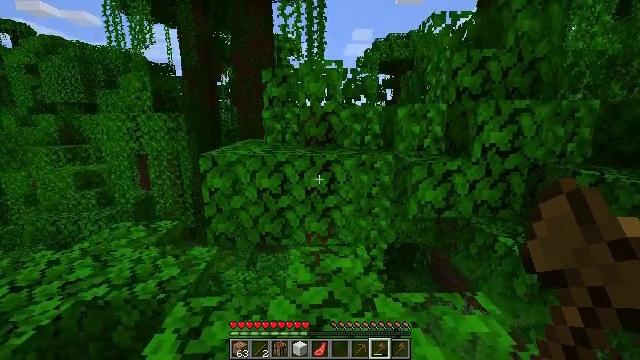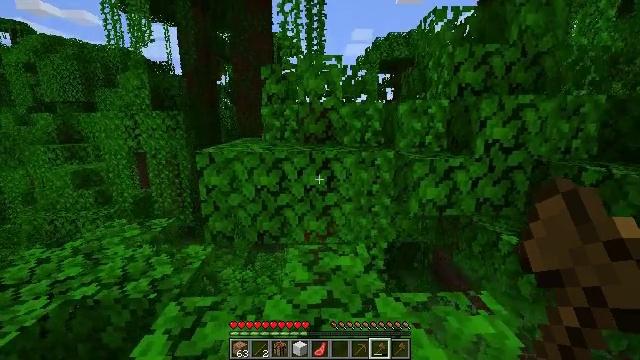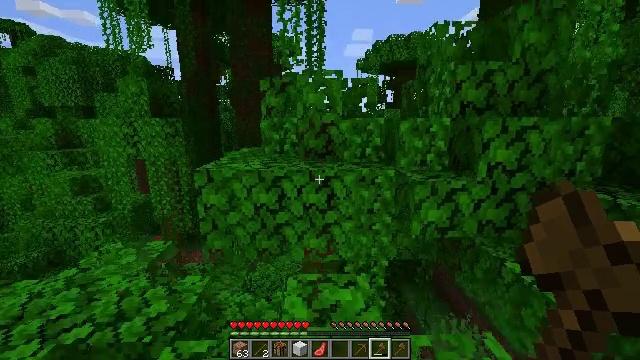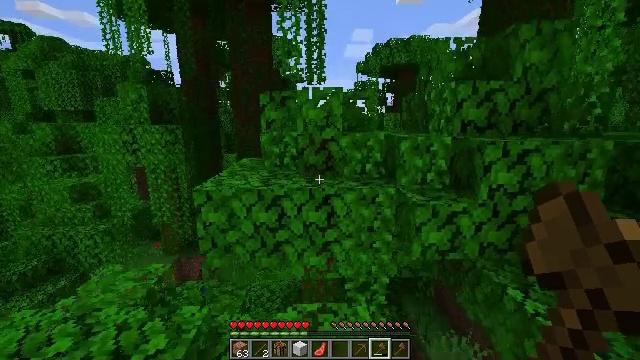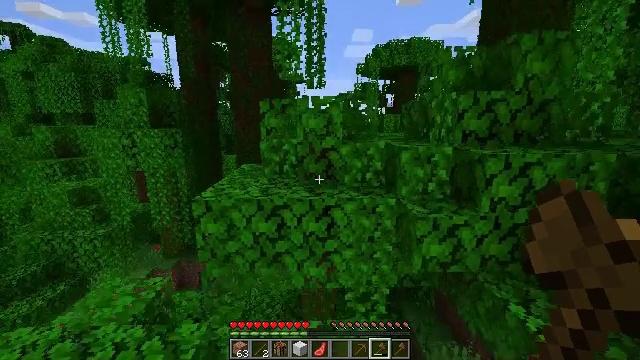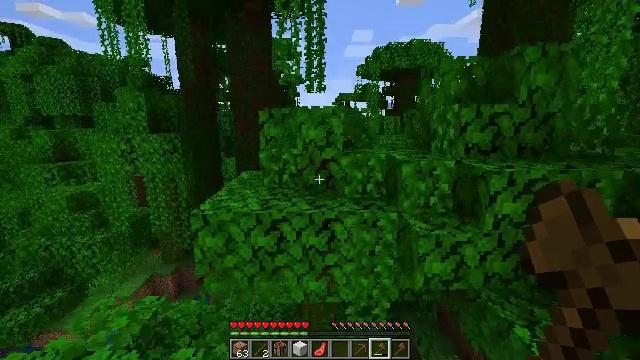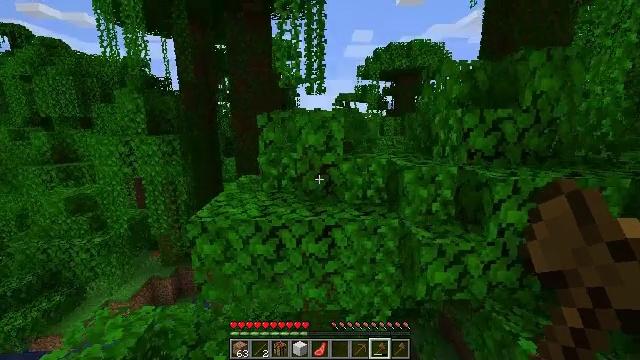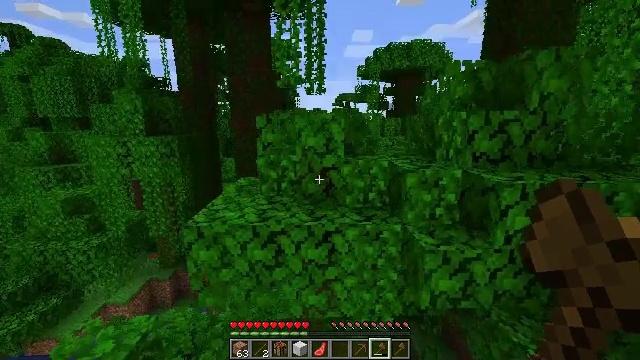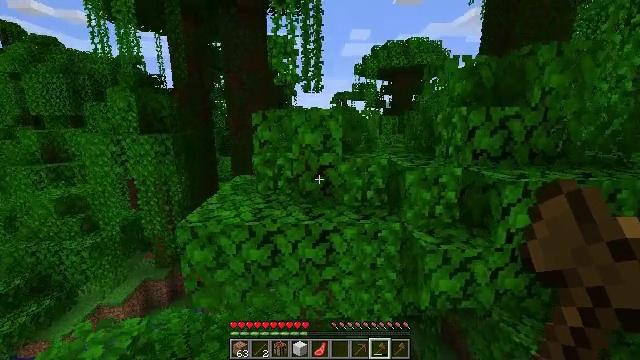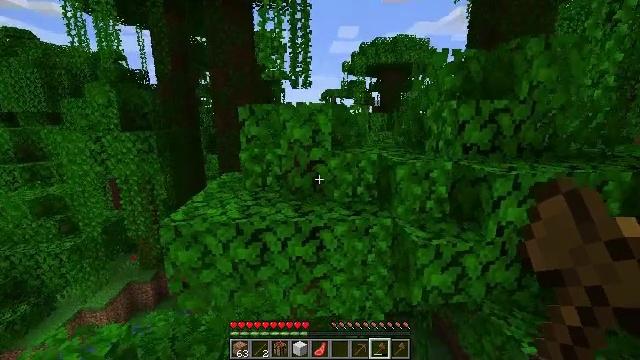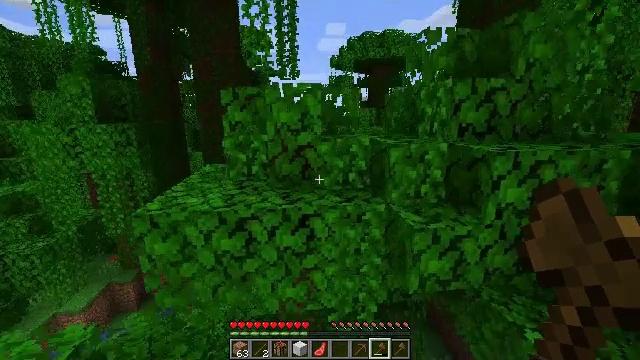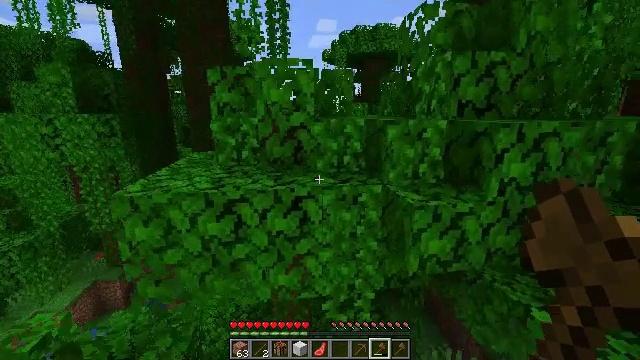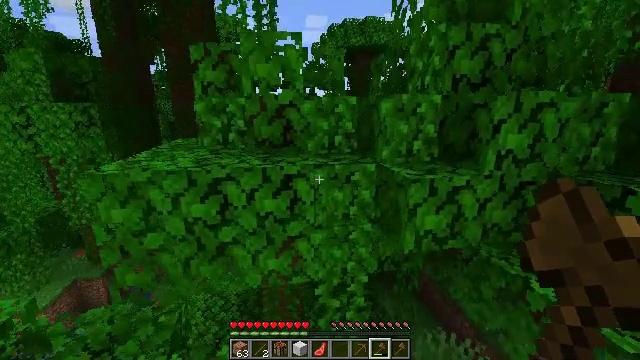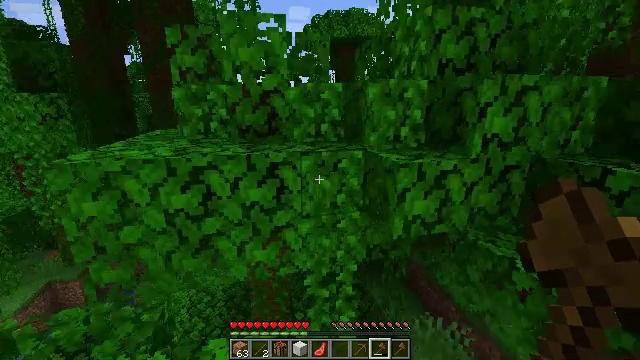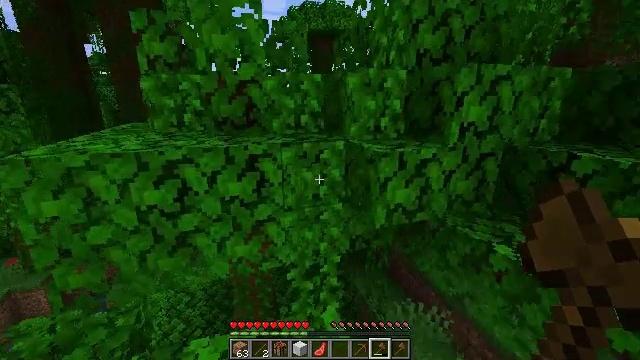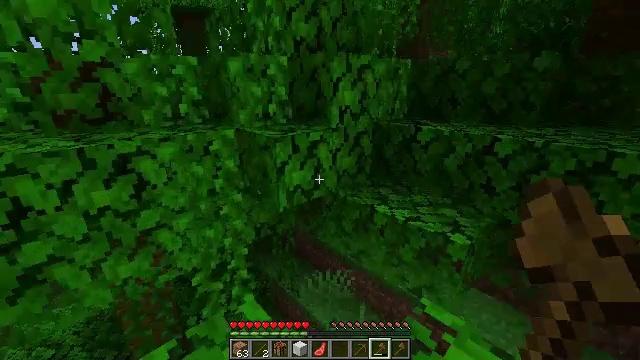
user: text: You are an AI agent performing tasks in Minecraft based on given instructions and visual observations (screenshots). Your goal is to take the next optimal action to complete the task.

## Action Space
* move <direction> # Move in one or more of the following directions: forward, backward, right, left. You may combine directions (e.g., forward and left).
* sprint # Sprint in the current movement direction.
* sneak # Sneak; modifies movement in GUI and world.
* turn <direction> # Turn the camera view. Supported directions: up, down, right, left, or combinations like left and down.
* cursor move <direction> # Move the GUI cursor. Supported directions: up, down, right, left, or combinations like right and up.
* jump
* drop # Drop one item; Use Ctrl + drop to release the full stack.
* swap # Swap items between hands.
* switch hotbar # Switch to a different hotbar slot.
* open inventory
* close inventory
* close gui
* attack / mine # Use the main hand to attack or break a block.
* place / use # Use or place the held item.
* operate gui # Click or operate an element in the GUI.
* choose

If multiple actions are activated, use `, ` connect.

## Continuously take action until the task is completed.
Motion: motion action
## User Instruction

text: Collect vines by mining them.
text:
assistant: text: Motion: move forward, jump
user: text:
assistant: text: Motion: move forward, jump
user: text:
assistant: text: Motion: move forward, jump
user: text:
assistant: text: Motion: move forward, jump
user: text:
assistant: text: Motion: move forward, jump
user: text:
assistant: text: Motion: move forward, jump
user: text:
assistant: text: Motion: move forward, jump
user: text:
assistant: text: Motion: move forward, jump
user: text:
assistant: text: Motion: move forward, turn right, jump
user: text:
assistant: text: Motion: turn right
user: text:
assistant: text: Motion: turn right
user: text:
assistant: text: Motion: turn right
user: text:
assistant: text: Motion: move back, turn right and down
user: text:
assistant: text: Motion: move back, turn right and down
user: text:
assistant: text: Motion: move back, turn right and down
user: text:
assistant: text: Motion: turn right
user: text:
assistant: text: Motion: turn right
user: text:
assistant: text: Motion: turn right and up
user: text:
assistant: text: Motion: turn right and up
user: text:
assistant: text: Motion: turn right and up
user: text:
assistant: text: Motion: turn left and up
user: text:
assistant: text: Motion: no_op
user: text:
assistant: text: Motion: no_op
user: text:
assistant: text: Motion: no_op
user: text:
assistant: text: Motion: no_op
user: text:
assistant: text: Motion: no_op
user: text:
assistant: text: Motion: no_op
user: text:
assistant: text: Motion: no_op
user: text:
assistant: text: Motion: no_op
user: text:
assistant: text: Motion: move left, turn left